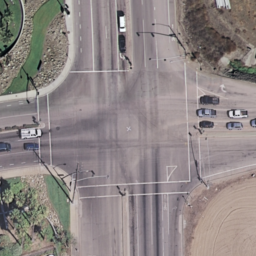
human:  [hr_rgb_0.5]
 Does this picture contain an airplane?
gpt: no

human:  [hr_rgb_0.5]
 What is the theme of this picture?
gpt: intersection

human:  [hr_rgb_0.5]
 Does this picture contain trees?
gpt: yes

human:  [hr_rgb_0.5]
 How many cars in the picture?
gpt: ten

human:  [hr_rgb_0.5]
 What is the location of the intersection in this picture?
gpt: center